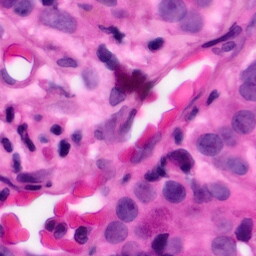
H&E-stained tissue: Pancreatic